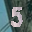
Label: 5